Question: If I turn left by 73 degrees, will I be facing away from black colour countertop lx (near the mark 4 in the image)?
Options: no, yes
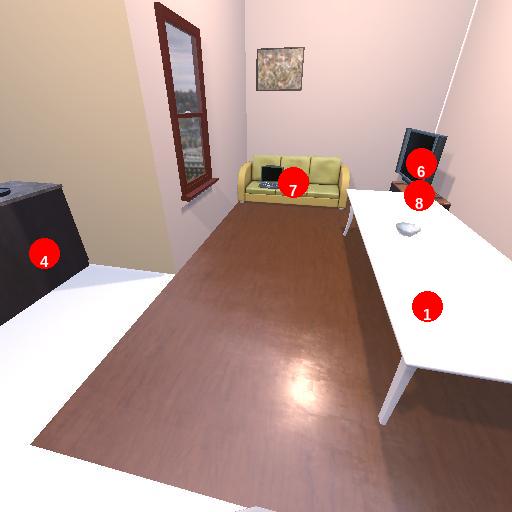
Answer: no